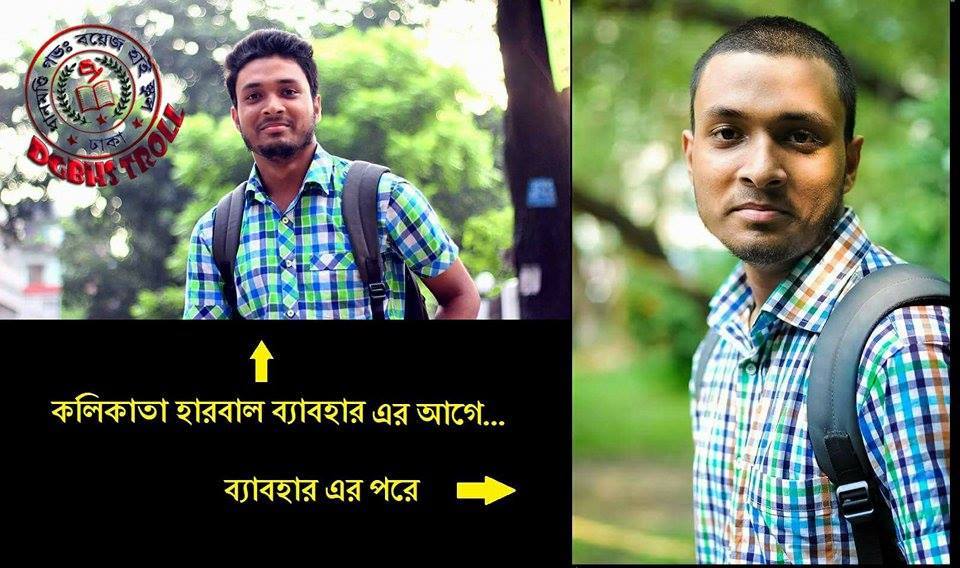
Caption: কলিকাতা হারবাল ব্যাবহার এর আগে ... ব্যাবহার এর পরে
Label: hate